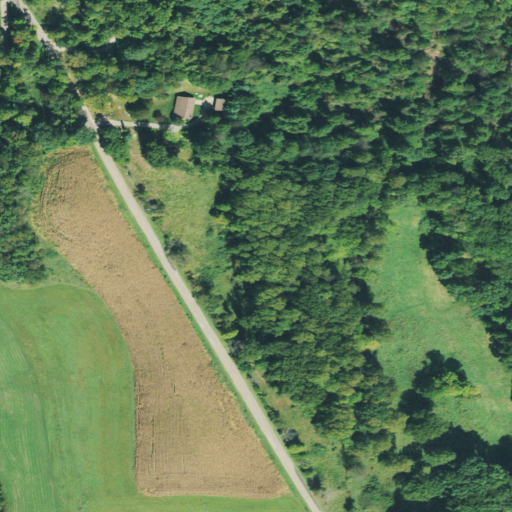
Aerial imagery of ridge(s) in Ohio named Dividing Ridge containing deciduous forest, pasture, open development, grassland, and mixed forest